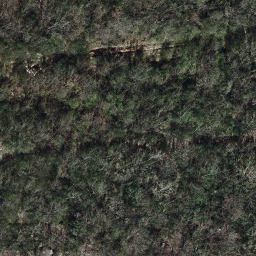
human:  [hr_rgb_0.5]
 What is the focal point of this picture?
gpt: forest